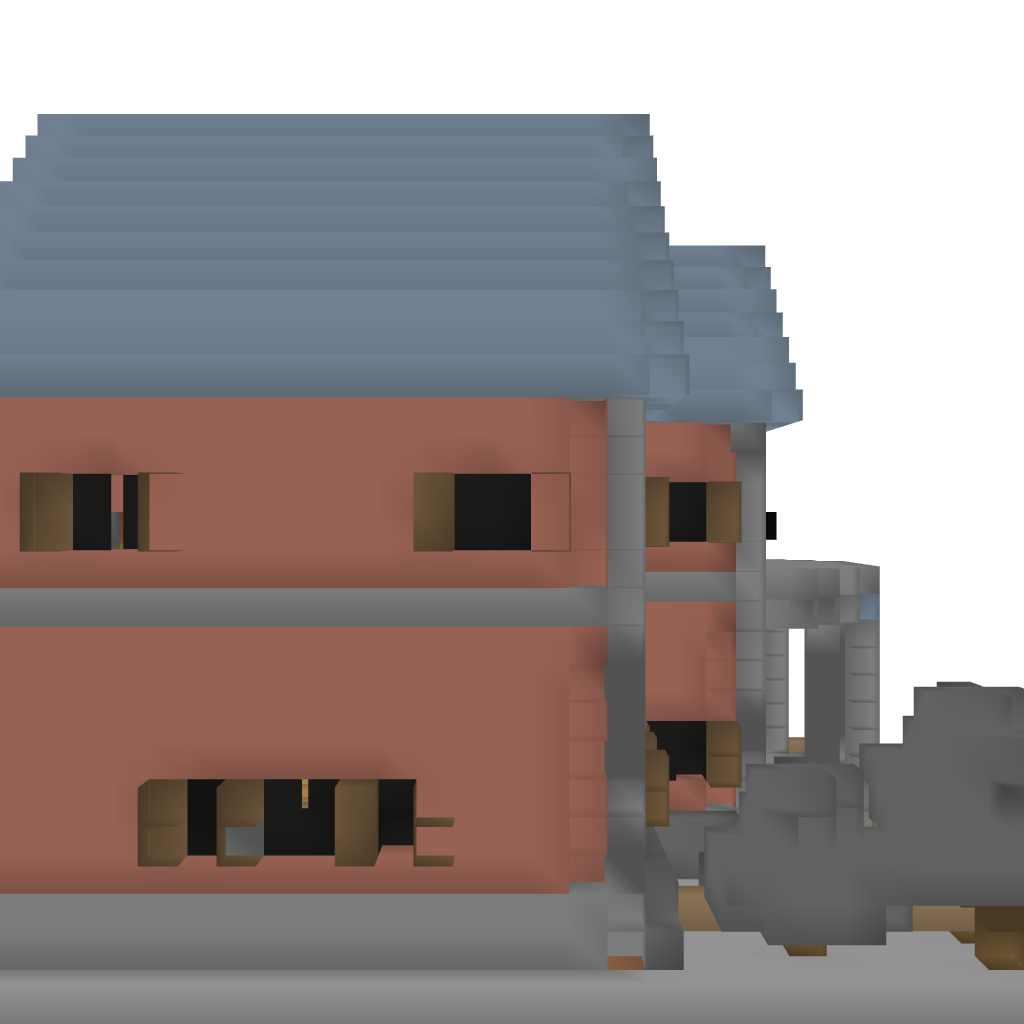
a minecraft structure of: Bender's House